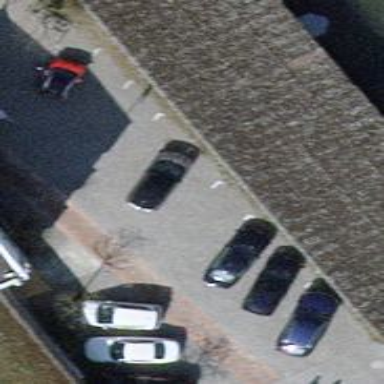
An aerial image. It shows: Parking area with surface.